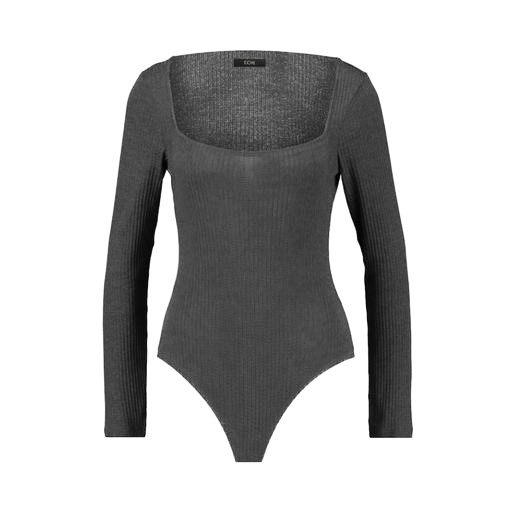
longer-sleeved and dark grey, square neck, grey colored and long sleeves, white background